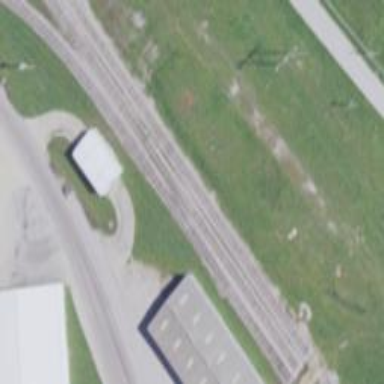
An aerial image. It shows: Railway spur service.